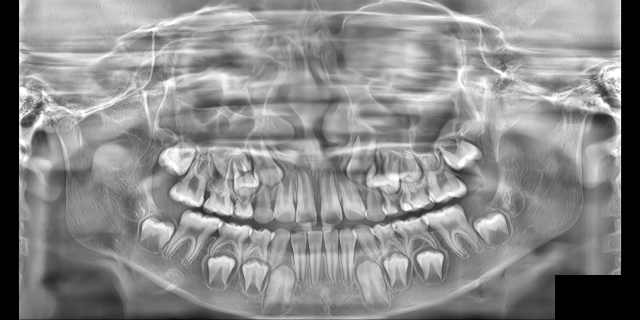
child